Question: I user Mavericks+iTerm.
When I run any git commands, it displays the result in another screen rather than under the command. It used to be under the command but one day it started using other screen as you can see in the image.

I have to type 'q' to go back.
How can I change this? I want to display the results under the git commands.
Thank you in advance.
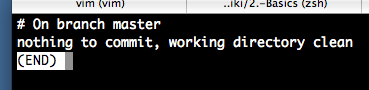
Answer: Git is using a to show the status in your screenshot. Disable the pager to get rid of this behaviour, e.g.
'''
git --no-pager ...
'''
There are also configuration options to disable the pager for individual commands, or you can change the flags to the pager so it immediately exists if there's less than one screen of output.